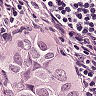
Metastatic tissue present: yes